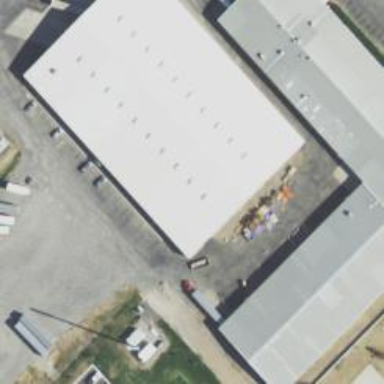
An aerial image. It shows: Industrial building.